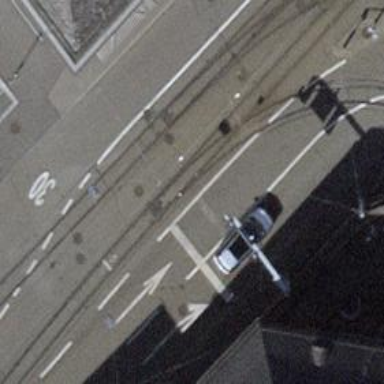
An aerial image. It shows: Road with traffic signals.